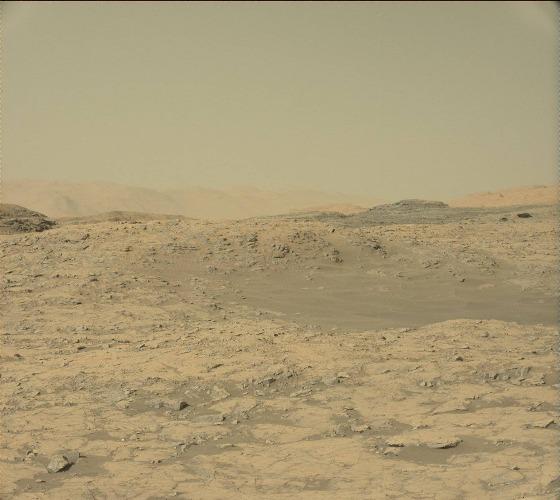
Terrain classes present: Bedrock, Gravel / Sand / Soil, Rock, Sky / Distant Mountains